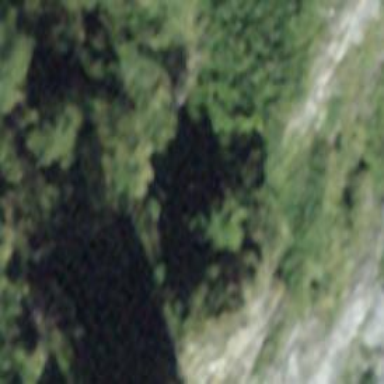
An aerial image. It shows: Cliff in nature.